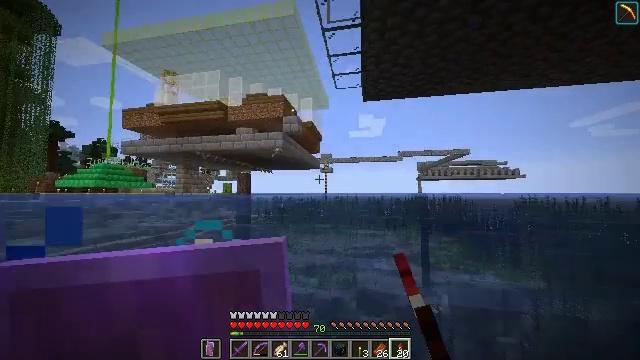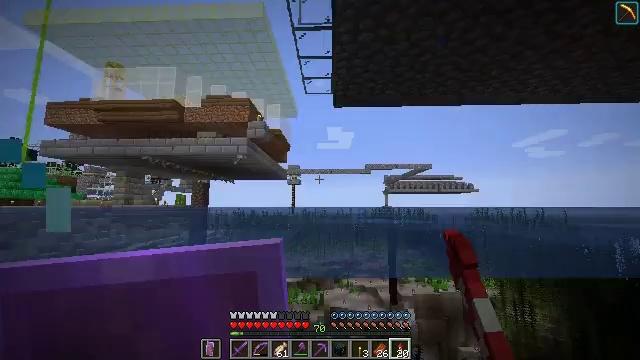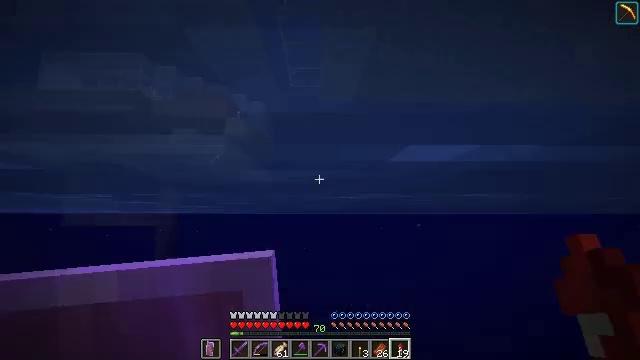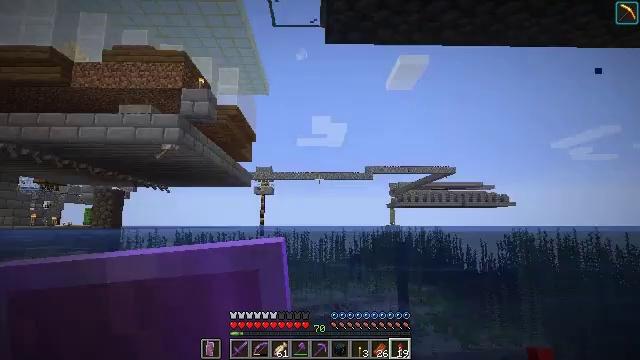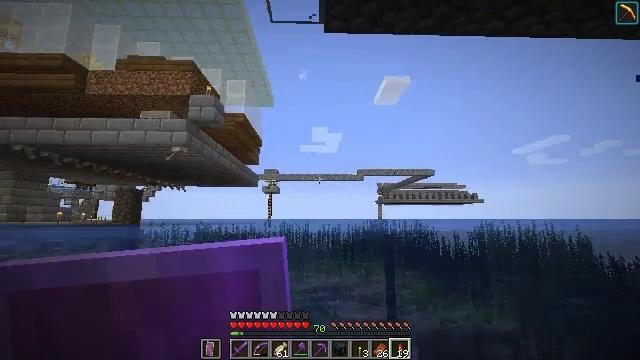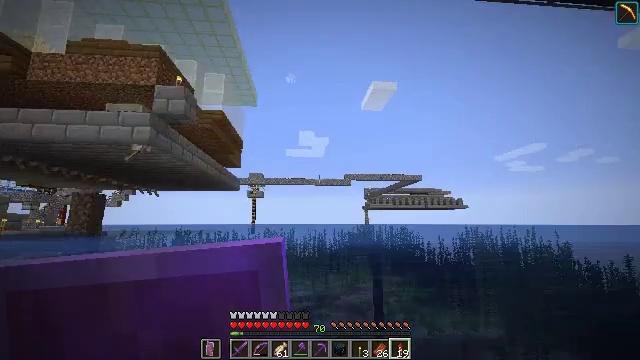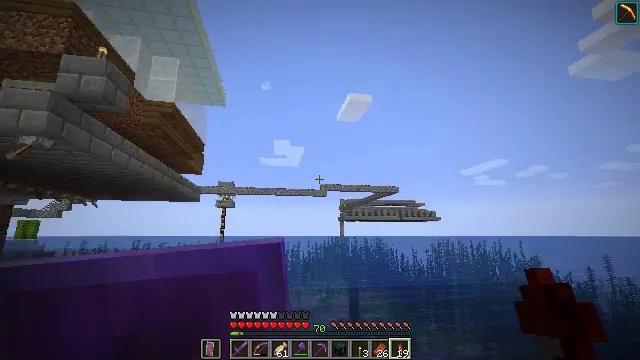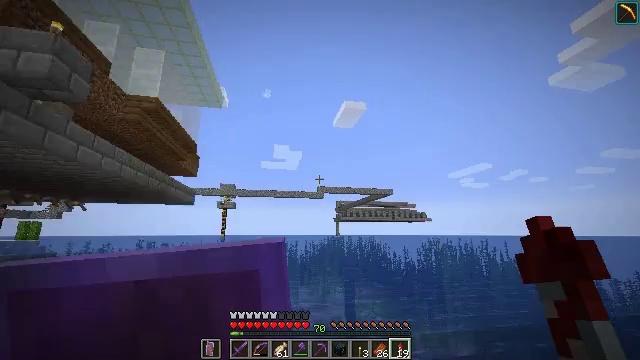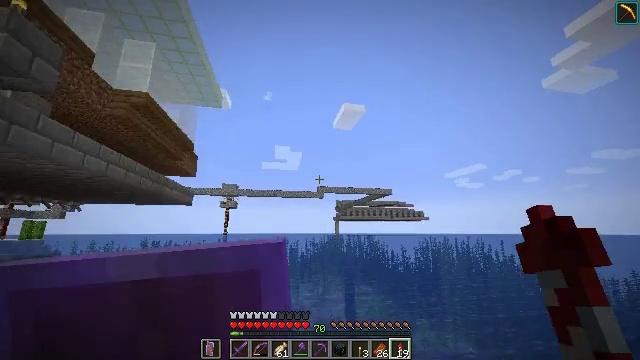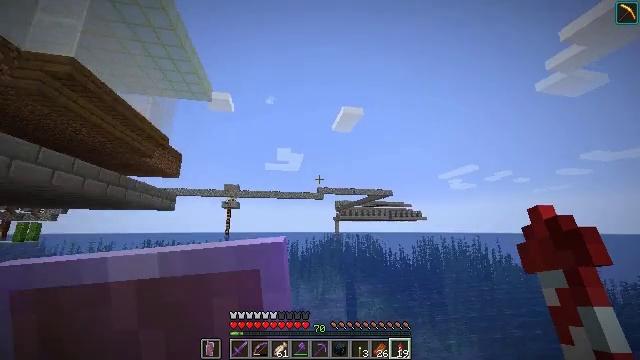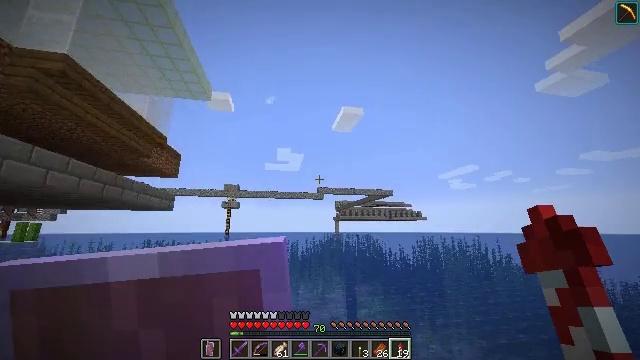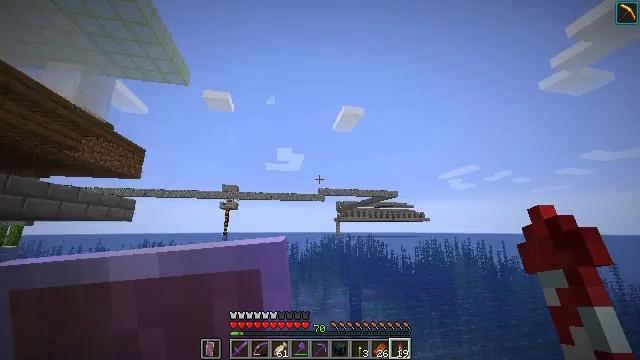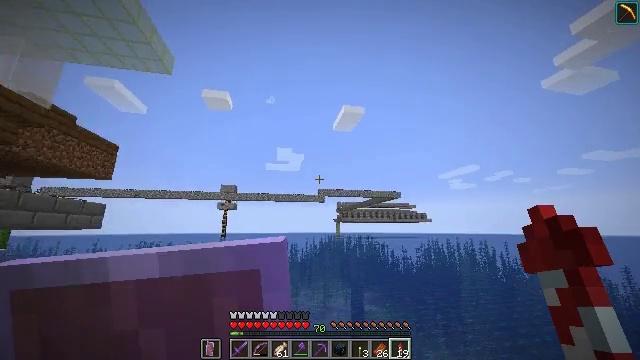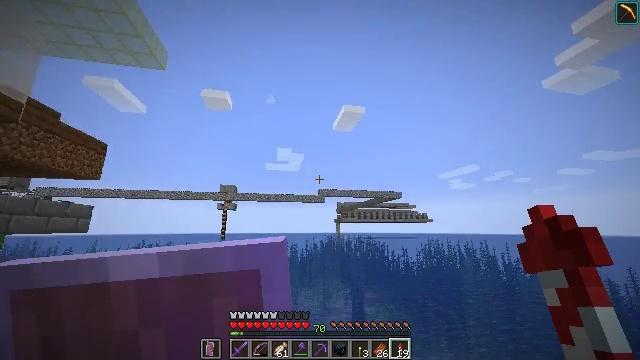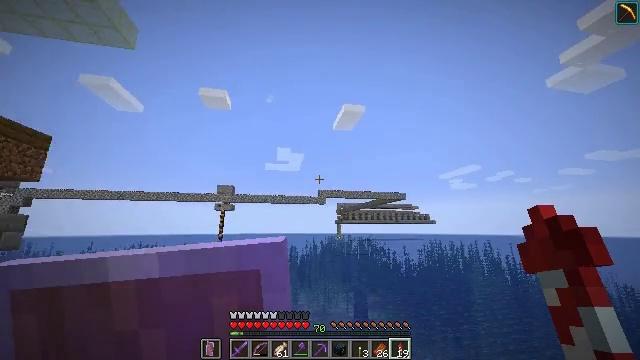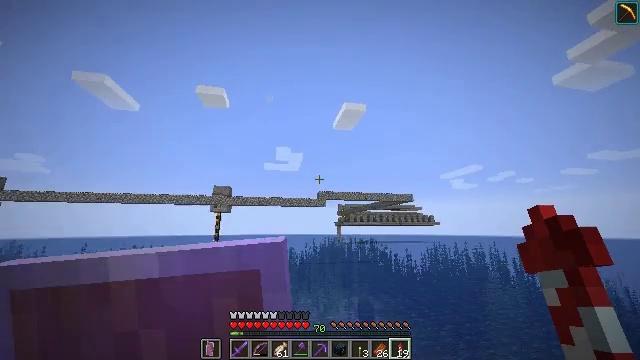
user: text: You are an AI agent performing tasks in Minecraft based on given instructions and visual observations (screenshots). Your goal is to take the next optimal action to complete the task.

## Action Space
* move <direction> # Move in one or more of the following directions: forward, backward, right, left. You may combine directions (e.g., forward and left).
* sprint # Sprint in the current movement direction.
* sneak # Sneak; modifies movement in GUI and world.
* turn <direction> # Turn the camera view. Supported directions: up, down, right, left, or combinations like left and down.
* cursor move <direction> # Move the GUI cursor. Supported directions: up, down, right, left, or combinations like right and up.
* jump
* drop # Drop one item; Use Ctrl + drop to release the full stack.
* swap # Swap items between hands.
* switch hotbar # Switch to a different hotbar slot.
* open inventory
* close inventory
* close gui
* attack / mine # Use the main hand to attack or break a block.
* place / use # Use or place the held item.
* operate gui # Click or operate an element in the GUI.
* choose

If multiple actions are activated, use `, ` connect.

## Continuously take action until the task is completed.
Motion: motion action
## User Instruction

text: craft item air
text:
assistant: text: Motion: move forward, sprint, turn right and up, jump
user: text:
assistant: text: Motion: move forward, sprint, turn right and up, jump
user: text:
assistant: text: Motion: move forward, sprint, jump
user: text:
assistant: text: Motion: move forward, sprint
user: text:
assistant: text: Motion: move forward, sprint, turn right and up
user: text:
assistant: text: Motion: move forward, sprint, turn right and up
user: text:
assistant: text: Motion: move forward, sprint
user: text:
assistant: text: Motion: move forward, sprint
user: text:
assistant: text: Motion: move forward, sprint
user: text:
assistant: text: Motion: move forward, sprint
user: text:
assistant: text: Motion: move forward, sprint
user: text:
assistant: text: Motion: move forward, sprint
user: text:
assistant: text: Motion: move forward, sprint
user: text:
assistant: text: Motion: move forward, sprint
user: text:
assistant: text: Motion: move forward, sprint
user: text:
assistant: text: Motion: move forward, sprint, turn right
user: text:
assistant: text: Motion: move forward, sprint, turn right and up
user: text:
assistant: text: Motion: move forward, sprint, turn right
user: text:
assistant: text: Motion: move forward, sprint
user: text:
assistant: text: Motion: move forward, sprint
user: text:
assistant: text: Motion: move forward, sprint
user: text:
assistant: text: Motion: move forward, sprint
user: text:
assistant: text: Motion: move forward, sprint
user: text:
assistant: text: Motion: move forward, sprint
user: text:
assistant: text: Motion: move forward, sprint
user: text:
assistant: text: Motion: move forward, sprint
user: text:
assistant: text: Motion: move forward, sprint
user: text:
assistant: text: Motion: move forward, sprint
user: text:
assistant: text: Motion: move forward, sprint
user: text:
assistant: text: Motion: move forward, sprint